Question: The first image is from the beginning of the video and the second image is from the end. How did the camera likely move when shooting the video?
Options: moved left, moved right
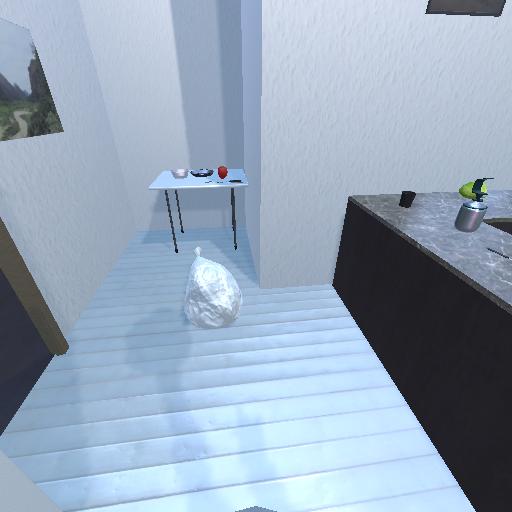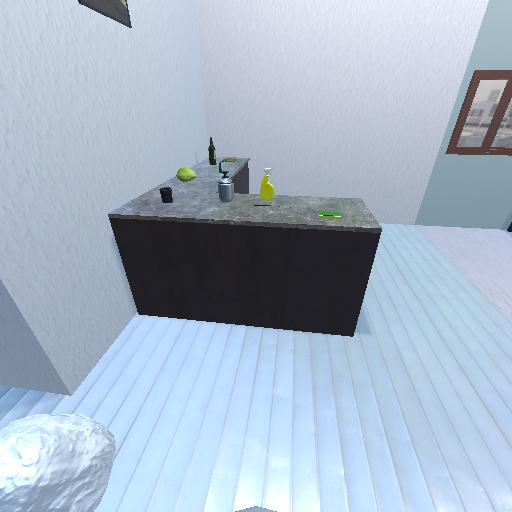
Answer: moved left